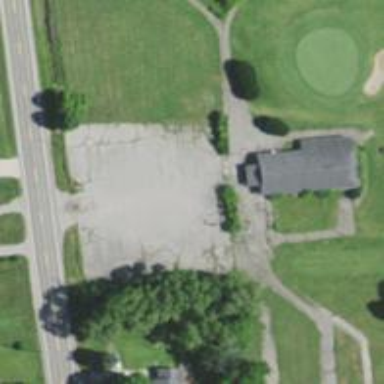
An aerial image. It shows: Service road designated as golf cart path.